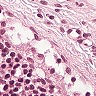
Metastatic tissue present: no